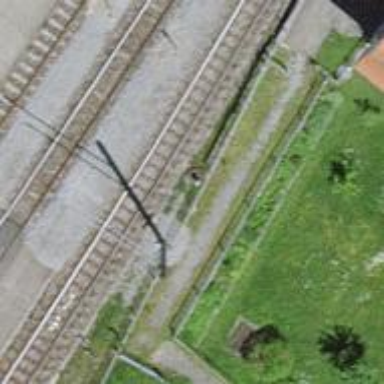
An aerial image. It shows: Narrow gauge railway with electrified contact lines.